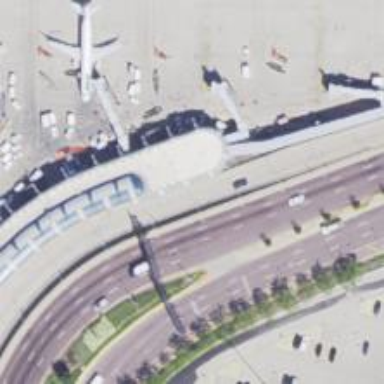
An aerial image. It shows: Airport gate.